Interaction volume radius: 5 \u00c5
Interaction volume height: 35 \u00c5
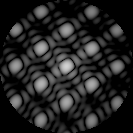
Disorder parameter: 0.06409